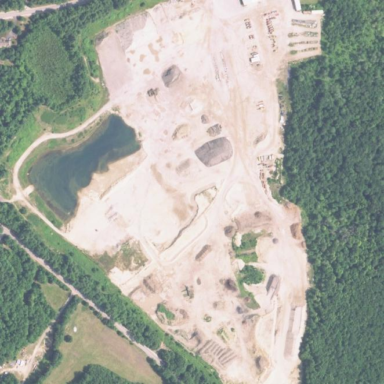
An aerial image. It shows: Industrial area dedicated to quarry operations for aggregate resources.